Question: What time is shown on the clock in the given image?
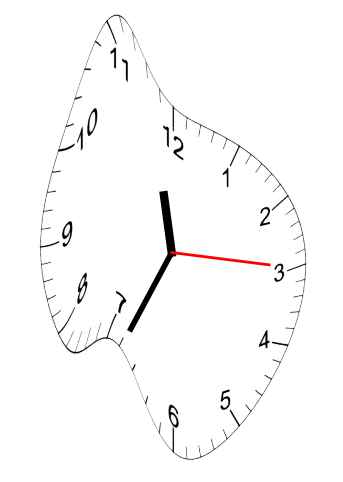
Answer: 11:34:15